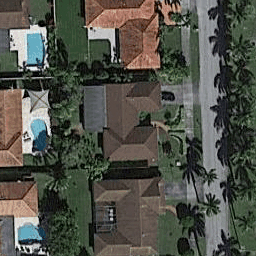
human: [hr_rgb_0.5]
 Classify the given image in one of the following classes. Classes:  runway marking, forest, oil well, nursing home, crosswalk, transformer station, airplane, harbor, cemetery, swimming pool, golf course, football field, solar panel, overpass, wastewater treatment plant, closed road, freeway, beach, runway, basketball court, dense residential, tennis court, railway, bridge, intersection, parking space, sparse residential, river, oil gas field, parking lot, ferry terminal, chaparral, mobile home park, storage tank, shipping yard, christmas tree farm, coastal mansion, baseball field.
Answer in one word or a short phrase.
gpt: dense residential